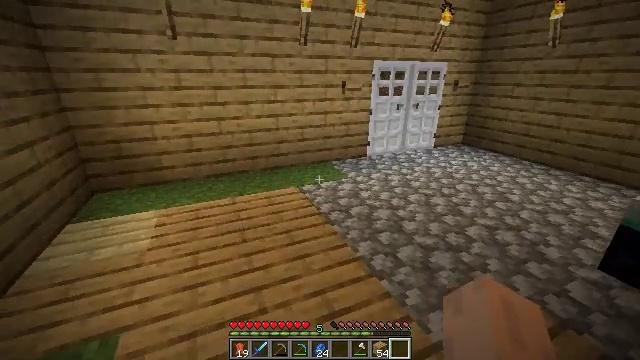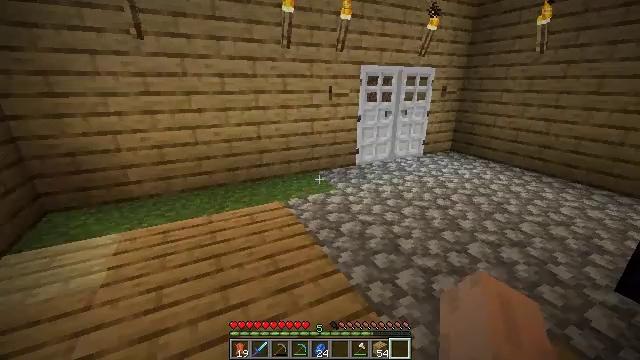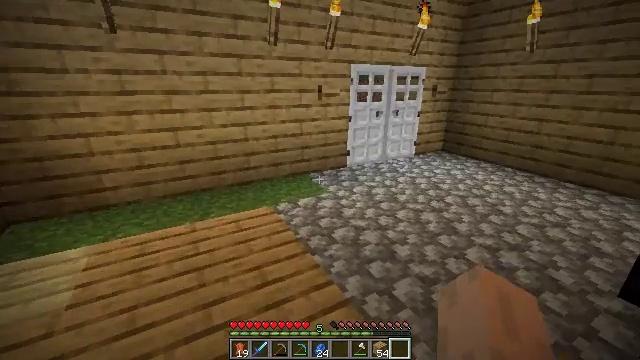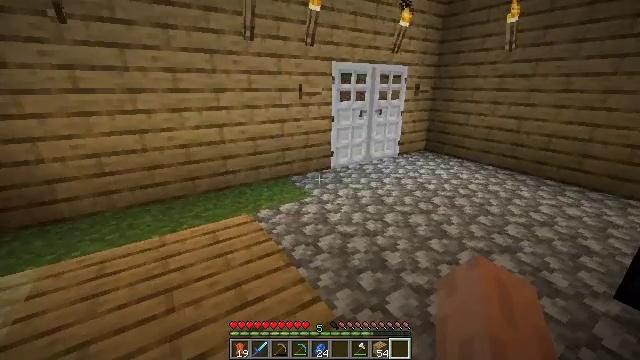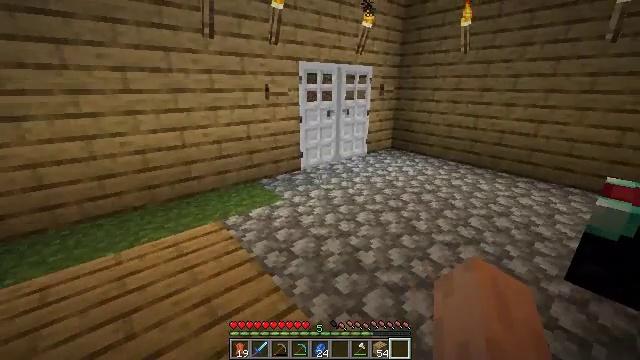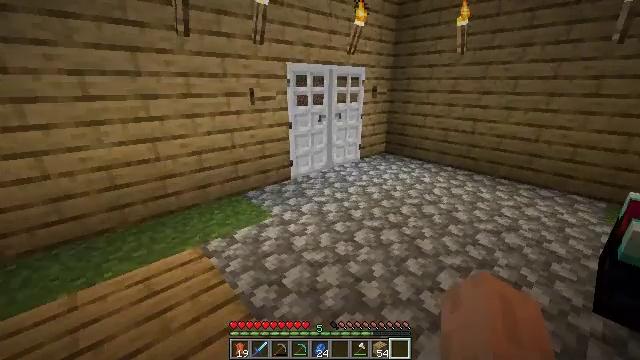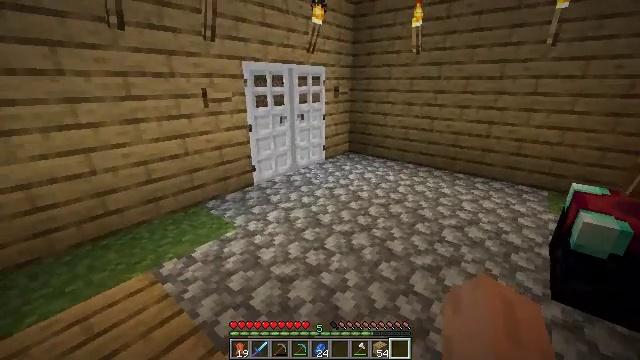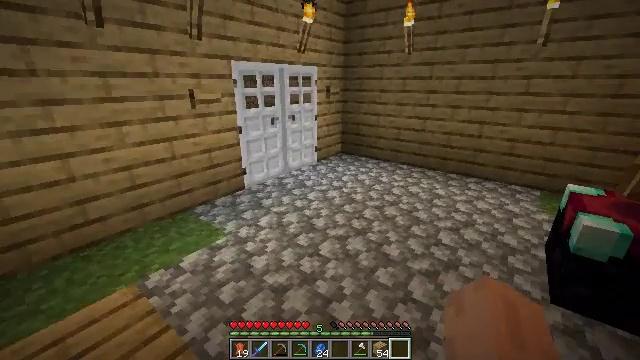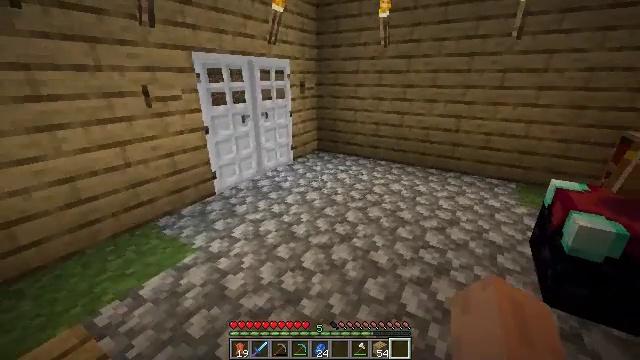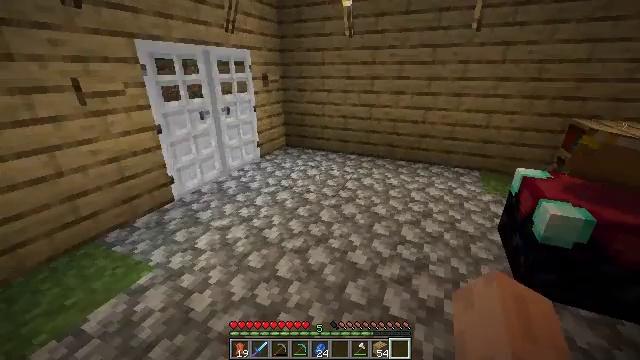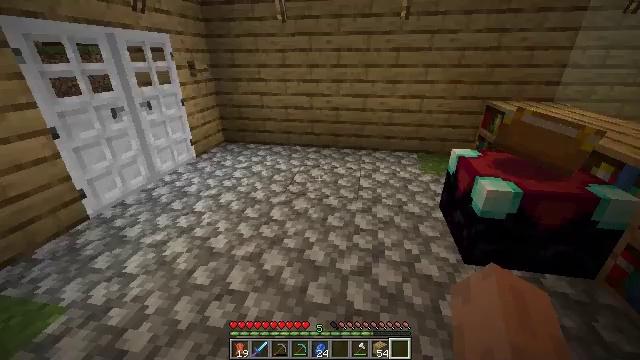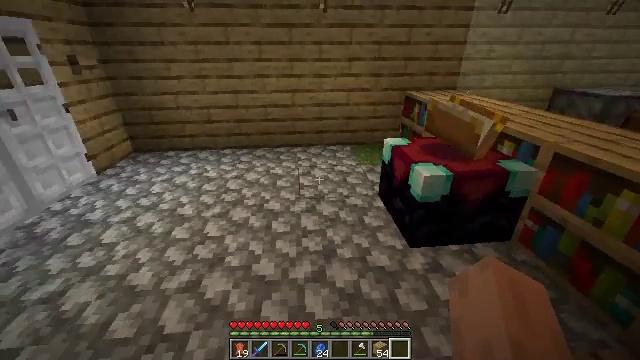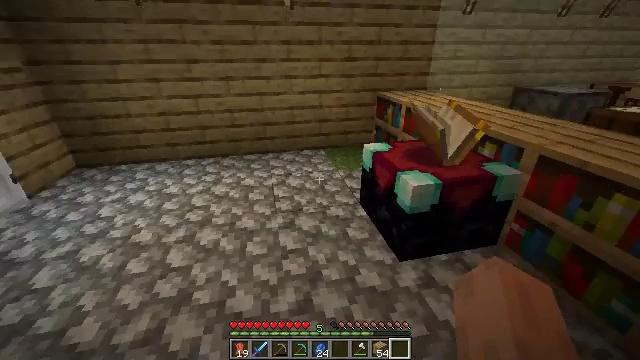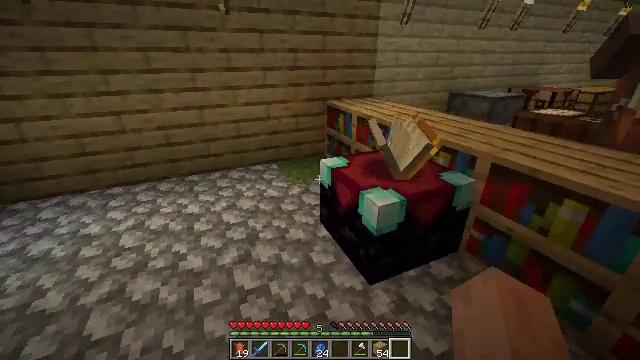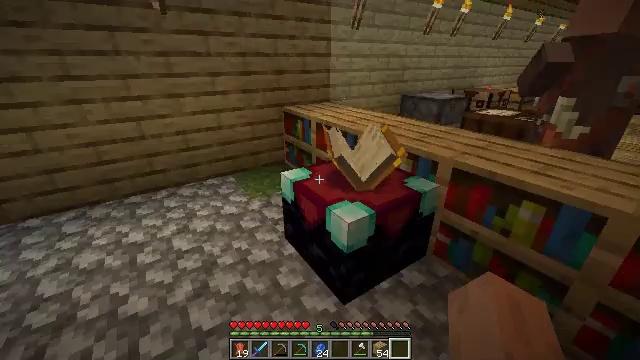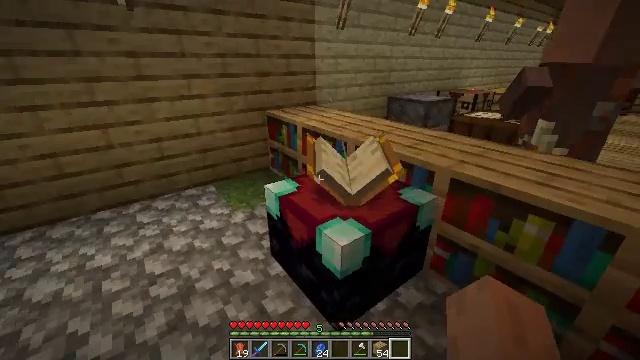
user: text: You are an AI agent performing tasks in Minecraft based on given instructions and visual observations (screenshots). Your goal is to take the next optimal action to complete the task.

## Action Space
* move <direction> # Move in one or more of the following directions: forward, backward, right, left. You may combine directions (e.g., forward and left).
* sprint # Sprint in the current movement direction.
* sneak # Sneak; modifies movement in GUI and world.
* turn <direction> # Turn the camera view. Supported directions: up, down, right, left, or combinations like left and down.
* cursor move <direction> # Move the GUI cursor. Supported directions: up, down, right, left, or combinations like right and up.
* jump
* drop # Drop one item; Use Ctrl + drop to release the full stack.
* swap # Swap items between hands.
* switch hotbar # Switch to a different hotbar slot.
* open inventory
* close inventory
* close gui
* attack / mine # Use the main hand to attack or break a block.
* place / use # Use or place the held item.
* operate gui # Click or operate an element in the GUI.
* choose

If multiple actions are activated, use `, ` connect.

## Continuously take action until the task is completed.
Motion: motion action
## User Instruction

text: Attack the bookshelf to recycle it.
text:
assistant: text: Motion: move forward, turn right and up
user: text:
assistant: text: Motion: move forward, turn right
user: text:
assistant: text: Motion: move forward, turn right
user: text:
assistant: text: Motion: move forward, turn right
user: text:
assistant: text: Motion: move forward, turn right
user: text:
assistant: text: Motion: move forward, turn right
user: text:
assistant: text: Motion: move forward, turn right
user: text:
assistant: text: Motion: move forward, turn right and down
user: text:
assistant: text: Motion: move forward, turn right and down
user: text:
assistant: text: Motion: move forward, turn right and down
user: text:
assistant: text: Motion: move forward, turn right and down
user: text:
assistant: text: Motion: move forward, turn right
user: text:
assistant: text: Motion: move forward, turn right and up
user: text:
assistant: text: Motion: move forward, turn right
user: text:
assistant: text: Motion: move forward, turn right
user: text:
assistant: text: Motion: move forward, turn right
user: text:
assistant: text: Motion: move forward
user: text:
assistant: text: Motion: move forward, turn down
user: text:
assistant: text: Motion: move forward, turn down
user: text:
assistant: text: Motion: move forward, turn down
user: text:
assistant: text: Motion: move forward, turn down
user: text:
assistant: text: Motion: turn down
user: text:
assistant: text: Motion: no_op
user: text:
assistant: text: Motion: no_op
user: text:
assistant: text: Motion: no_op
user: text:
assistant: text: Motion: no_op
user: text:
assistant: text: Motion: use / place
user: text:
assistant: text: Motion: use / place
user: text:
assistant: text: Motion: use / place
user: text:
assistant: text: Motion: no_op